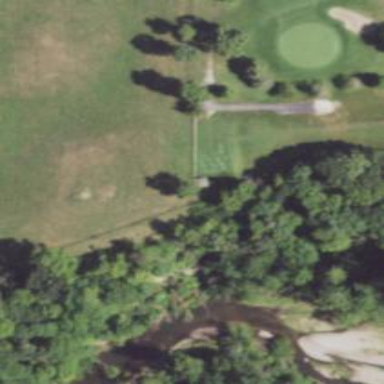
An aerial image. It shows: View of golf hole.